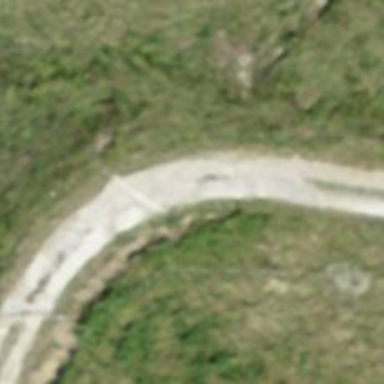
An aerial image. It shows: Concrete track with grade 2 track type.